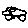
Label: car